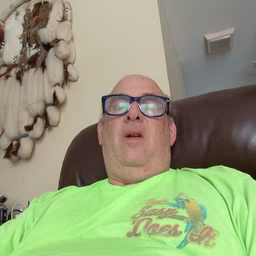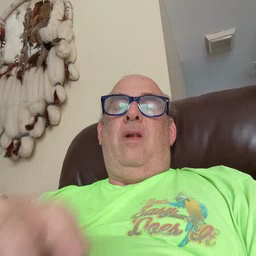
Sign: car